Question: I have this pivot control :
'''
<ScrollViewer Margin="0,104,0,229" HorizontalAlignment="Left">
<Grid Height="800" Width="468">
<phone:Pivot ItemsSource="{Binding DocumentHeaderItemsSearch}">
<phone:Pivot.HeaderTemplate>
<DataTemplate>
<TextBlock x:Name="ProcessName" Text="{Binding ProcessName}" TextWrapping="Wrap" Style="{StaticResource PhoneTextExtraLargeStyle}" FontSize="48" Margin="2,20,2,2" FontWeight="Bold"/>
</DataTemplate>
</phone:Pivot.HeaderTemplate>
<phone:Pivot.ItemTemplate>
<DataTemplate>
<Grid x:Name="Content" Grid.Row="0" Margin="0,-35,0,0">
<Viewbox x:Name="viewboxHeader" Tag="0">
<Grid Height="80" Width="436">
<Canvas Background="{Binding Urgency, Converter={StaticResource converttocolor}}" Margin="0,0,409,0">
<TextBlock TextWrapping="Wrap" Text="{Binding Duration}" Foreground="Black" RenderTransformOrigin="0.5,0.5" FontSize="{StaticResource PhoneFontSizeNormal}" Canvas.Top="25" UseLayoutRounding="False" d:LayoutRounding="Auto" TextAlignment="Center" FontWeight="Bold" Width="80" Height="28" Canvas.Left="-26" HorizontalAlignment="Center" VerticalAlignment="Center" >
<TextBlock.RenderTransform>
<CompositeTransform Rotation="-90"/>
</TextBlock.RenderTransform>
</TextBlock>
</Canvas>
<TextBlock TextWrapping="Wrap" Text="{Binding DocDesc}" Foreground="White" Margin="31,4,0,44" FontSize="{StaticResource PhoneFontSizeMediumLarge}" FontFamily="{StaticResource PhoneFontFamilyBold}"/>
<TextBlock TextWrapping="Wrap" Text="{Binding Originator}" Margin="31,44,167,4" FontSize="{StaticResource PhoneFontSizeNormal}" Foreground="White" FontFamily="{StaticResource PhoneFontFamilySemiLight}"/>
<TextBlock TextWrapping="Wrap" Text="{Binding DocDate, Converter={StaticResource convertshortdate}}" Margin="277,44,0,4" FontSize="{StaticResource PhoneFontSizeNormal}" Foreground="White" FontFamily="{StaticResource PhoneFontFamilySemiLight}" HorizontalAlignment="Right"/>
</Grid>
</Viewbox>
</Grid>
</DataTemplate>
</phone:Pivot.ItemTemplate>
</phone:Pivot>
</Grid>
</ScrollViewer>
'''
so here is the result I get when I run the app and use search function :

How am I going to get that Object that shows the result to show just right under the that pivot item heading "76"?
I am using visual studio 2012, c#, silverlight, windows phone 8, and i am using a pivot control here for the results
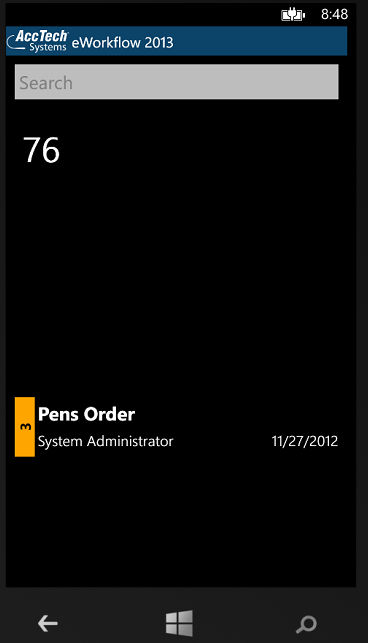
Answer: Does changing the top level item in the DataTemplate to a StackPanel does that? Or does Setting the Grid's VerticalContentAlignment=Top and setting VerticalAlignment=Top/Stretch work? You can either be greedy and use all the space in the PivotItem.ItemTemplate while aligning top, or be proactively space conscious and align to top.
Also, during your tests you should consider dropping the top level Grid margin property as it might be specifying to the XAML parser you want the Grid to take up all the space in the ItemTemplate.